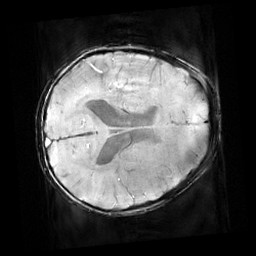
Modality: SWI
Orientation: axial
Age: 11
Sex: male
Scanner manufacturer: siemens
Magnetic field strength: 3 T
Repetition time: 0.027 s
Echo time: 0.02 s